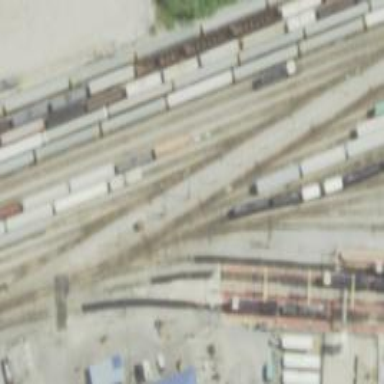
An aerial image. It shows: Railway siding with rails.